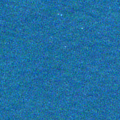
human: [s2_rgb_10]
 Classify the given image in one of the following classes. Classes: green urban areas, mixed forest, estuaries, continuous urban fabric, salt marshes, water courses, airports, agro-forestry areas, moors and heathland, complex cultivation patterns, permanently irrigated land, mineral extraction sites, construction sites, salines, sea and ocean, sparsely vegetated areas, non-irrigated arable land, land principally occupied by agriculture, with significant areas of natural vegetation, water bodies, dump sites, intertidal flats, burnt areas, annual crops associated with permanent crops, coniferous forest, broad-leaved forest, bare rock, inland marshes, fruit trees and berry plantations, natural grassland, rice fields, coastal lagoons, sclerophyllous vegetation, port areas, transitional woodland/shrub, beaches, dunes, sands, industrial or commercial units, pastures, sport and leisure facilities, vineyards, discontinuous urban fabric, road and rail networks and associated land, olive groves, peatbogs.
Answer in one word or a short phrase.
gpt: sea and ocean